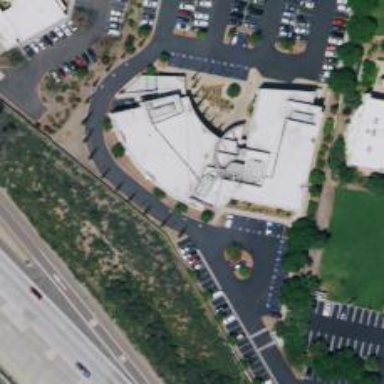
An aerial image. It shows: Healthcare clinic.